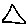
Label: triangle